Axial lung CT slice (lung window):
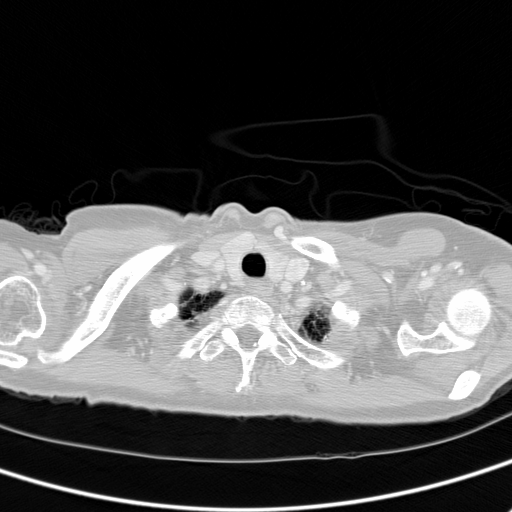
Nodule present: no